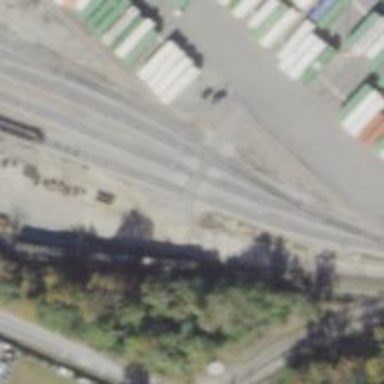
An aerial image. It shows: Railway level crossing.